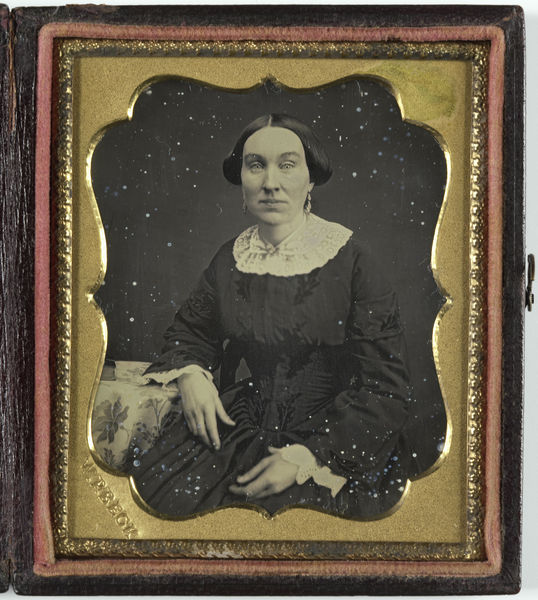
Titel: Portret vrouw
Künstler: W.P. Beck
Standort: Amsterdam
Institution: Rijksmuseum
Schlagwörter: weiß, frau, kleid, ohrring, schwarz, rot, rahmen, spitze, gold, foto, schwarz weiß